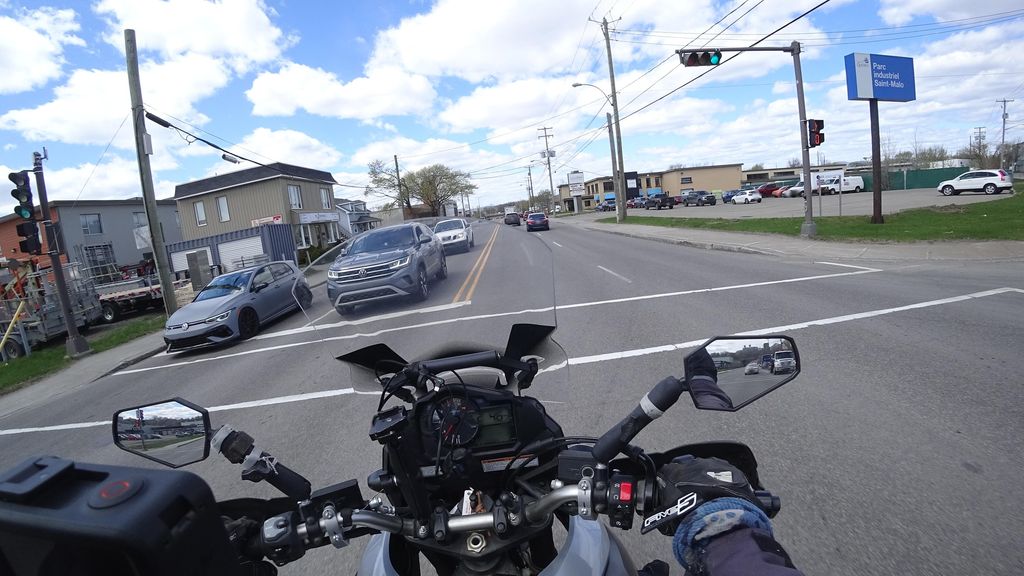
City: quebec_city